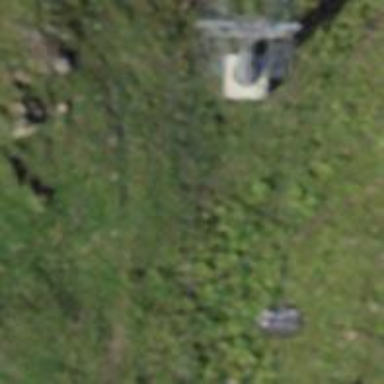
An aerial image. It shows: Pylon for aerialway.